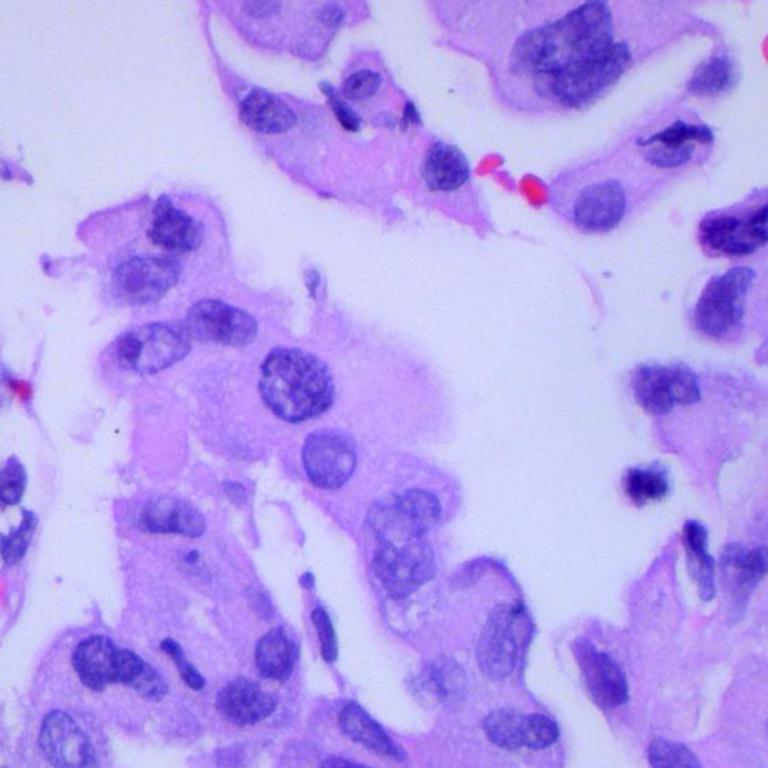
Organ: lung
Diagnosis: adenocarcinomas